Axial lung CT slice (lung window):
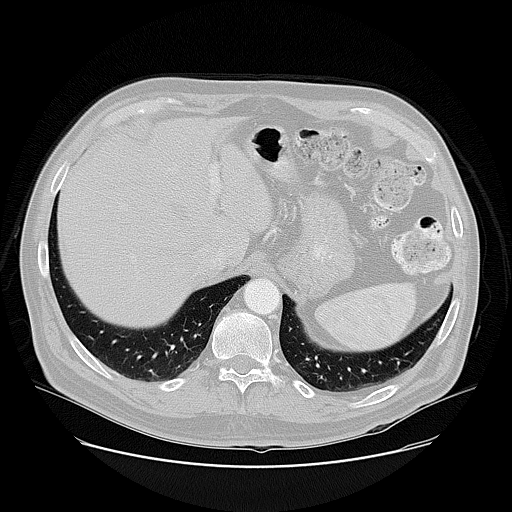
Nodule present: no